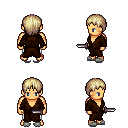
a pixel art fantasy rpg character, male body template, human, tanned skin, brown robe, white pants, white blonde plain hairstyle, white slippers, dagger, four views (front, back, left, right), 2x2 character sprite sheet, small pixel art, hard edges, no anti-aliasing